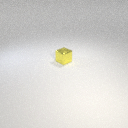
small yellow metal cube